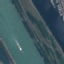
Land use / land cover class: River